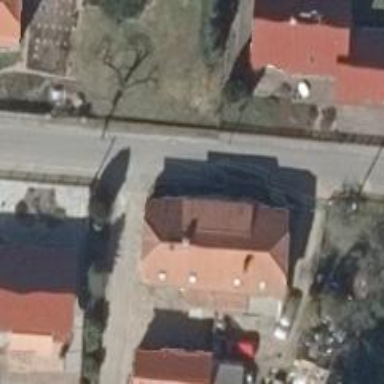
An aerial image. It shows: Residential building.